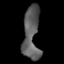
Tissue: lung
Cell type: T cells
Senescence score: 0.1788
Nuclear area (px): 831
Mean DAPI intensity: 93.125